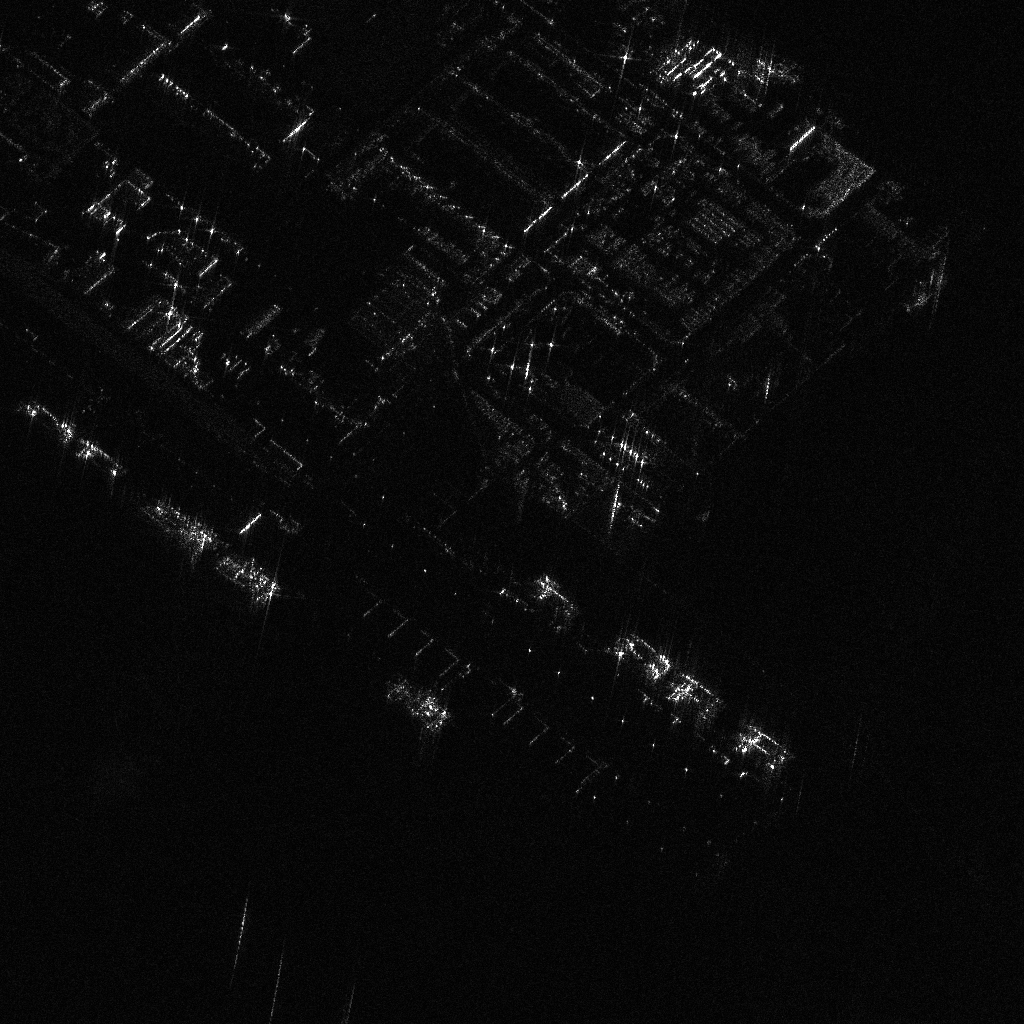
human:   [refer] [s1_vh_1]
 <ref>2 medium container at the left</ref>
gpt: <box>[[2, 39, 7, 41, 39], [6, 43, 12, 45, 44]]</box>

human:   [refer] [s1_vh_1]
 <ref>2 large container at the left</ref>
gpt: <box>[[12, 49, 21, 53, 43], [19, 55, 28, 58, 43]]</box>

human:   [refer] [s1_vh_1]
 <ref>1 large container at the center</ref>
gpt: <box>[[36, 66, 45, 70, 43]]</box>